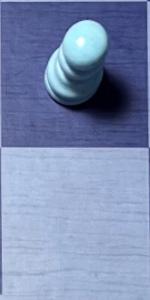
Label: Empty